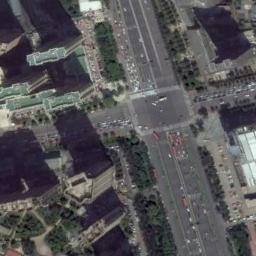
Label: intersection